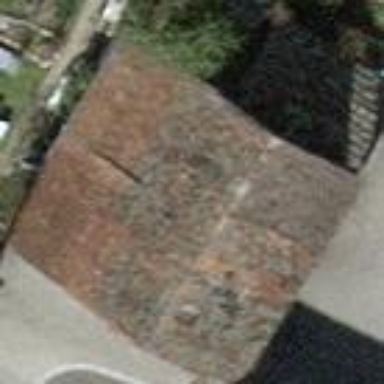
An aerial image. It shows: Shed.